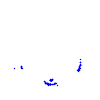
Particle: pion